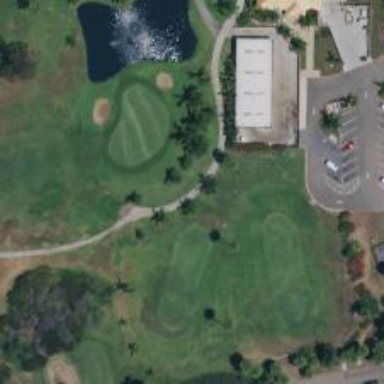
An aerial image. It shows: Path designated for golf carts.